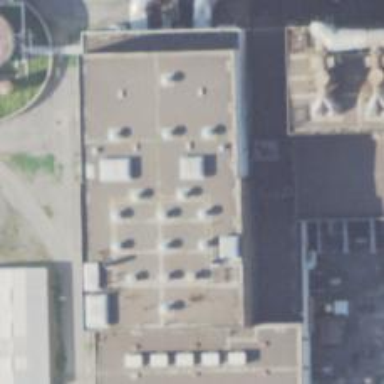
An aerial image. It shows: Steam turbine generator.